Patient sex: M
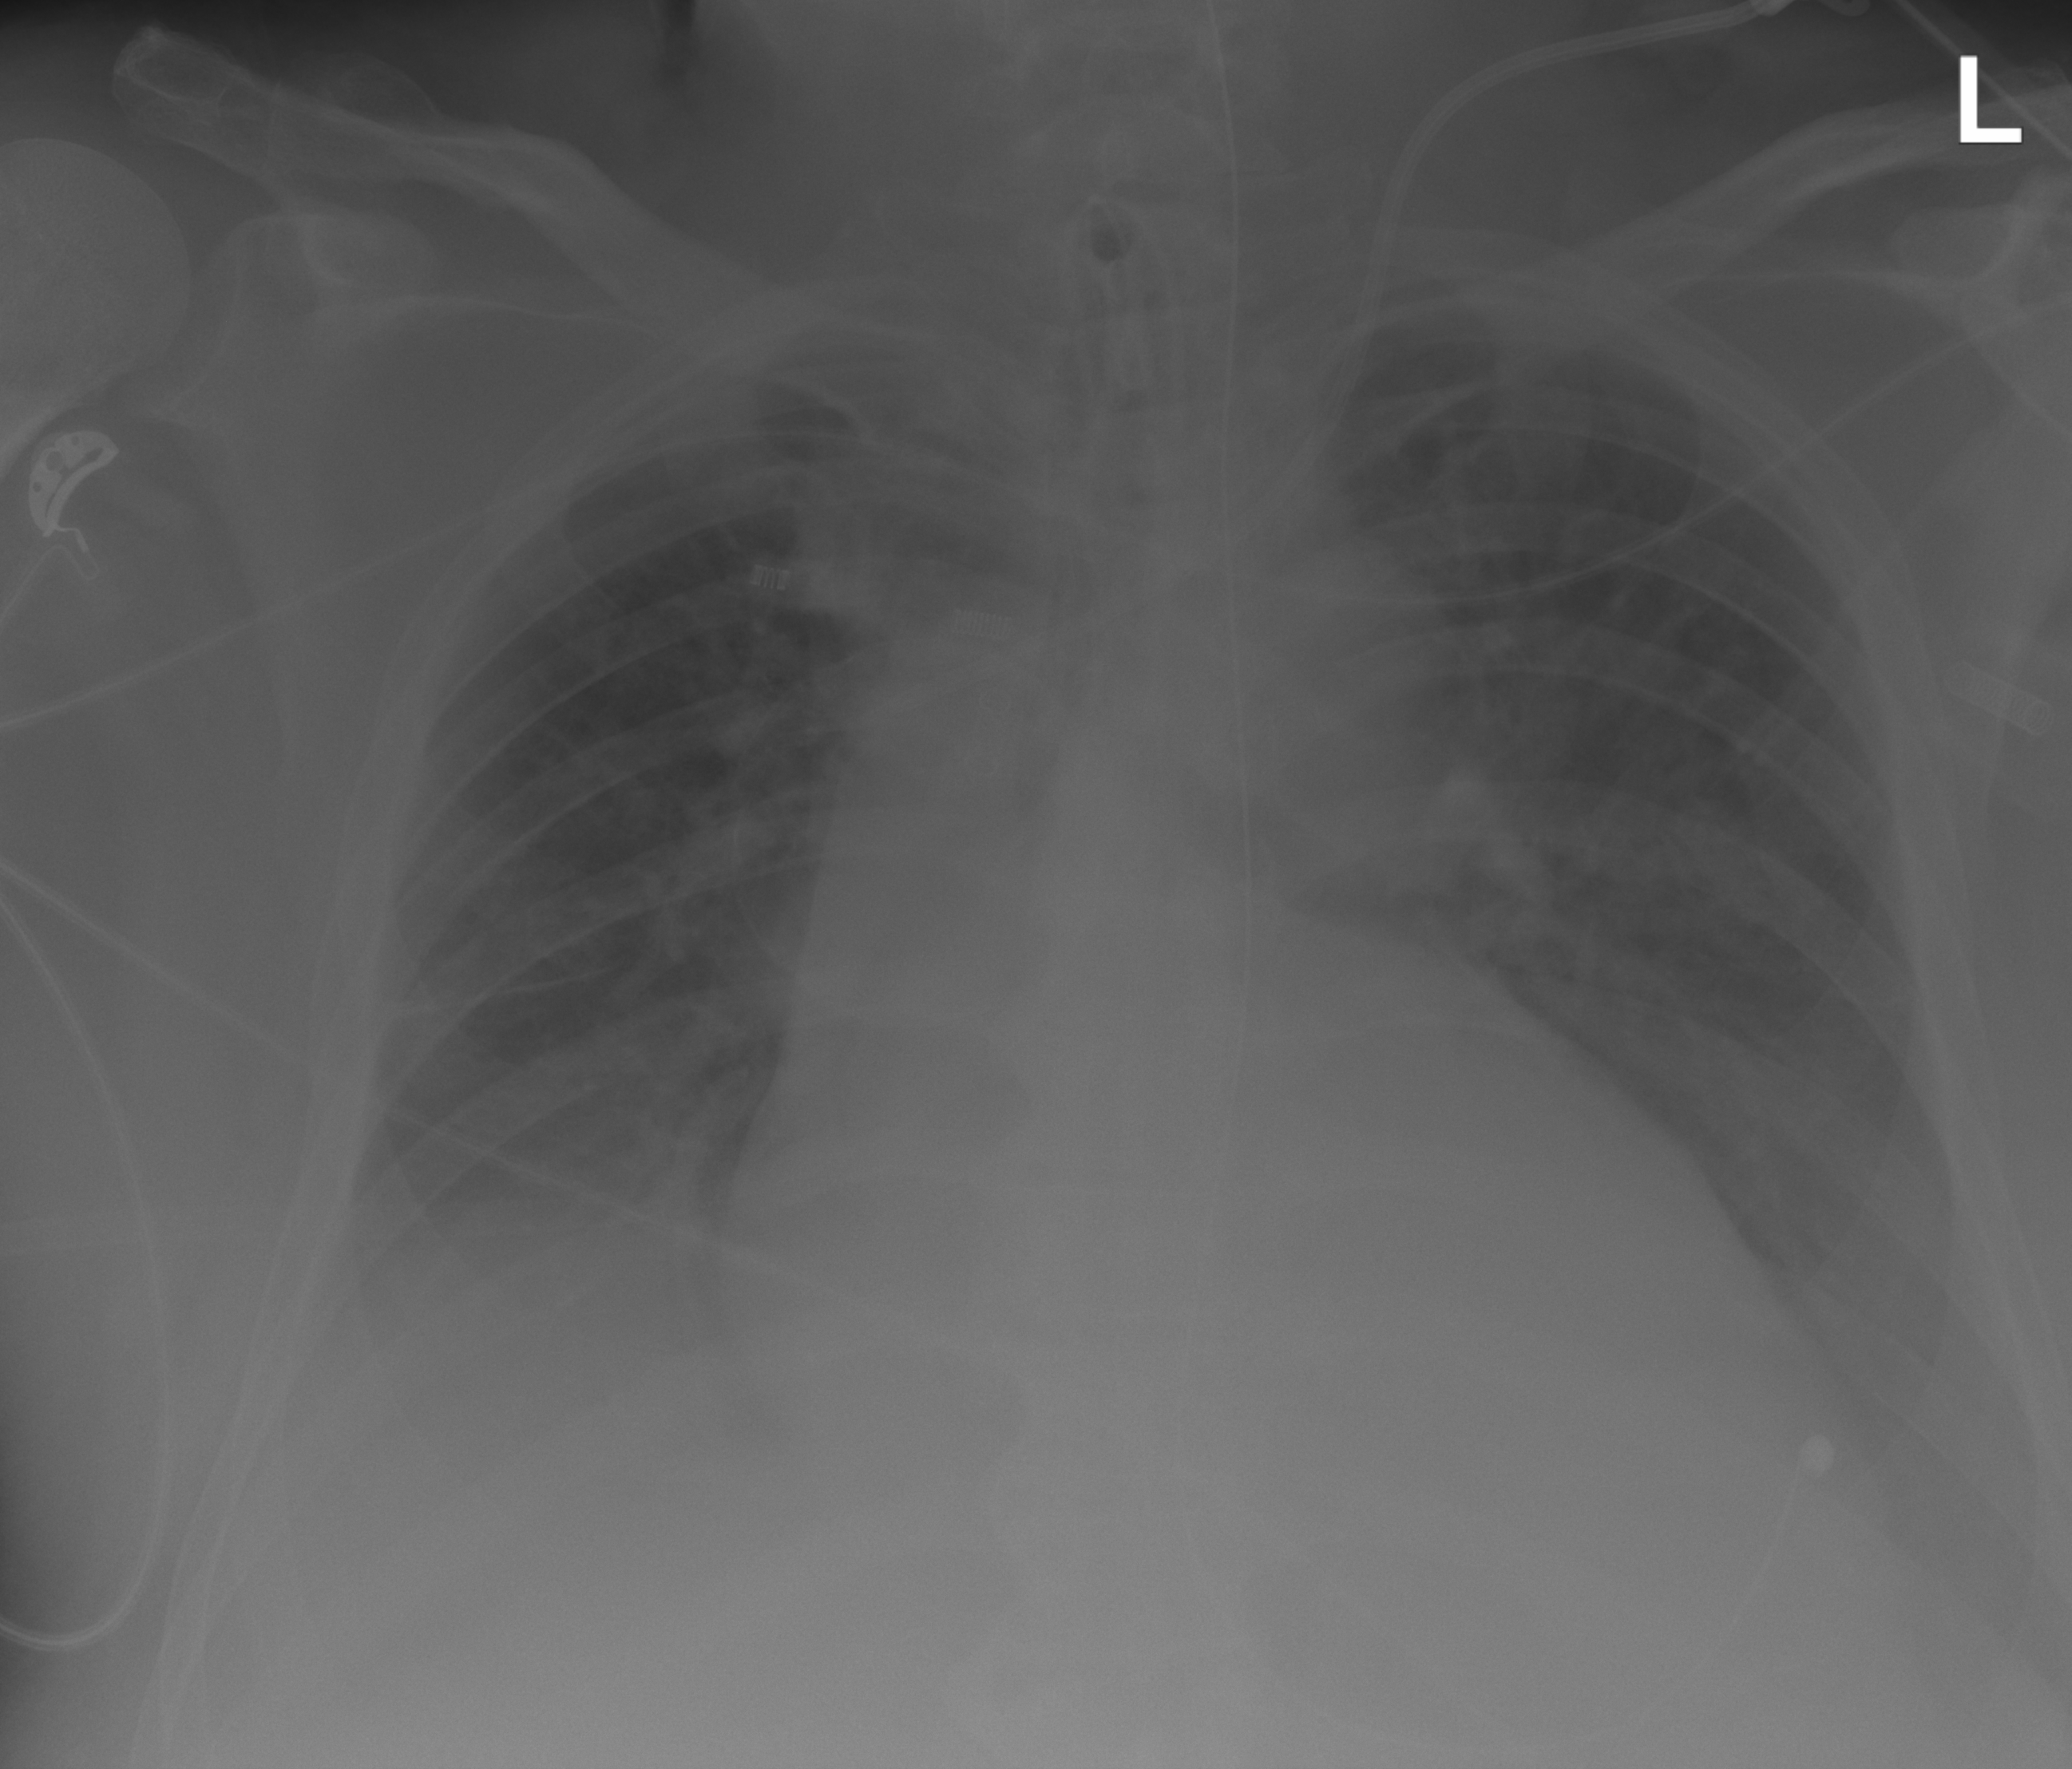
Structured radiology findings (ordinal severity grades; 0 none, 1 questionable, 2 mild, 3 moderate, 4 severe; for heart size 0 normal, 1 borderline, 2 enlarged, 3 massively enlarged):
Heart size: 2
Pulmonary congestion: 2
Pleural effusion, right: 2
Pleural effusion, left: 2
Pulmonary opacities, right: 0
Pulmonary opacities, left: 0
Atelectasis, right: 2
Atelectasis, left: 2